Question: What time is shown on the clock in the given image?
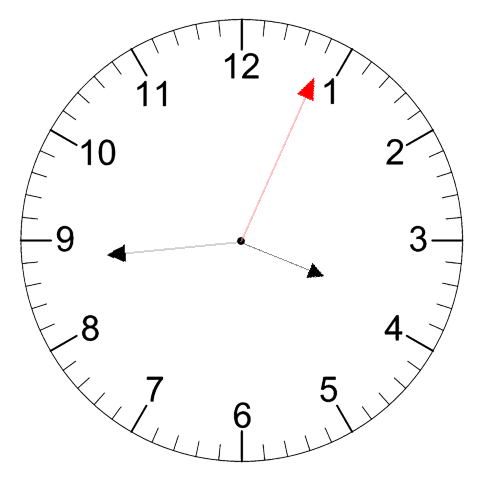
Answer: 03:44:04